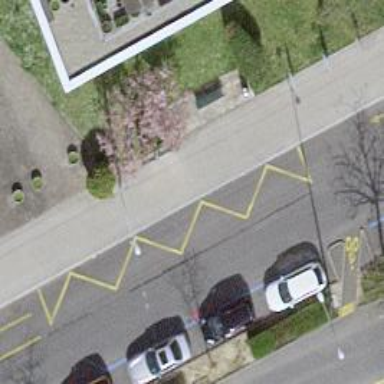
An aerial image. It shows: Bus stop for trolleybuses with designated stop position for public transport.